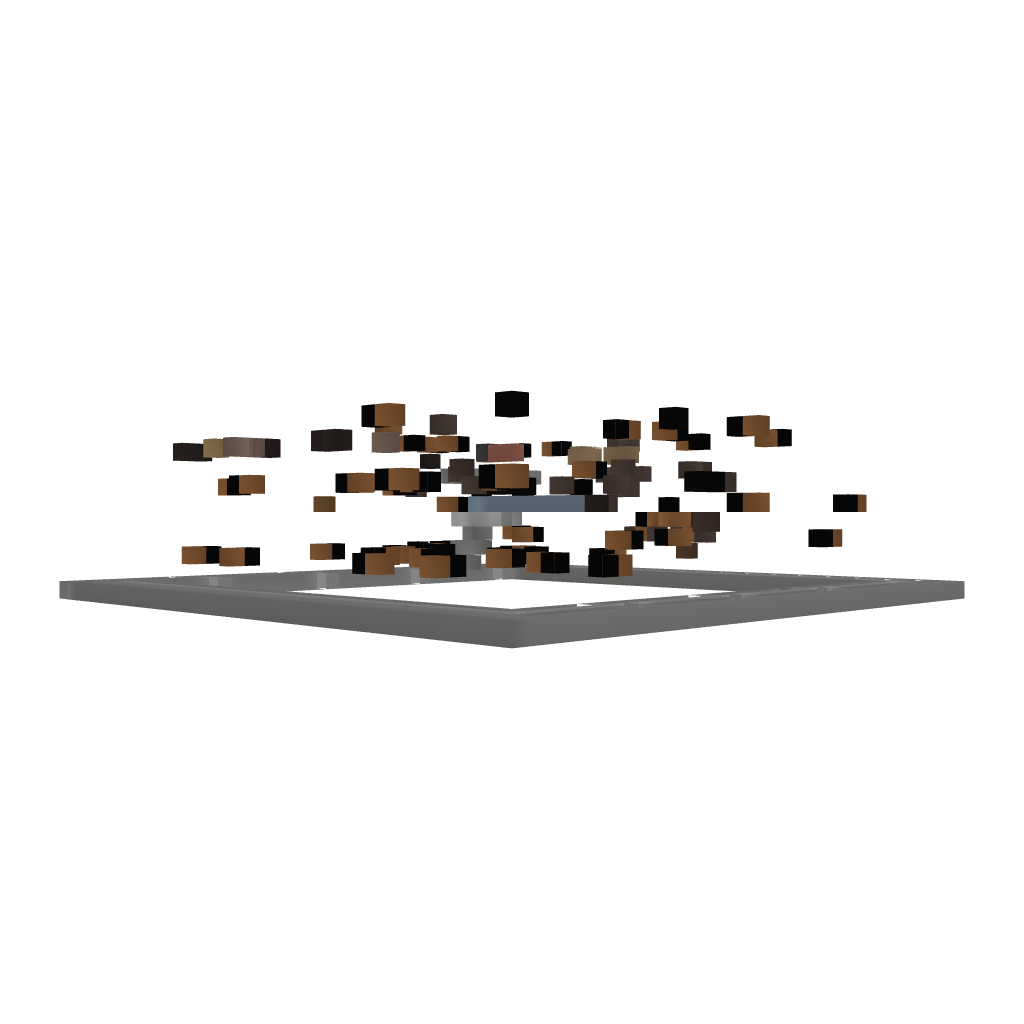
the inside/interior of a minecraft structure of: Clay House